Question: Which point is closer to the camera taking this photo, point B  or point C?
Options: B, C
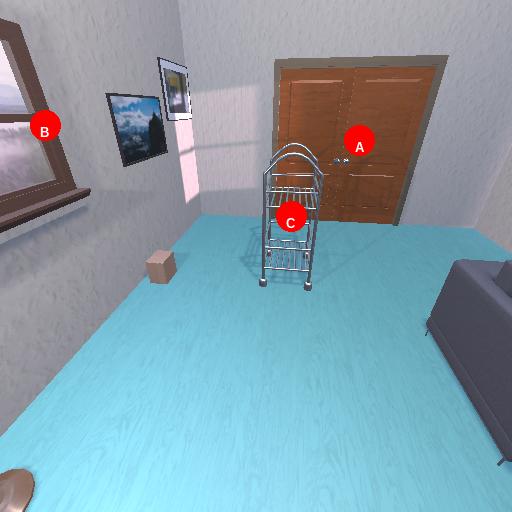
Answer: B